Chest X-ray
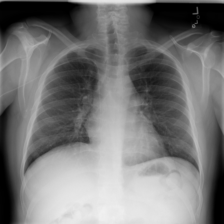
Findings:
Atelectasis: negative
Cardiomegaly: negative
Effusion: negative
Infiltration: negative
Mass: negative
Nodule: negative
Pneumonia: negative
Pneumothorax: negative
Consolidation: negative
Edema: negative
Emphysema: negative
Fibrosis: negative
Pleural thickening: negative
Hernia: negative